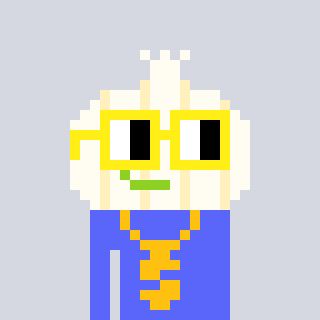
a pixel art character with square yellow glasses, a garlic-shaped head and a purple-colored body on a cool background